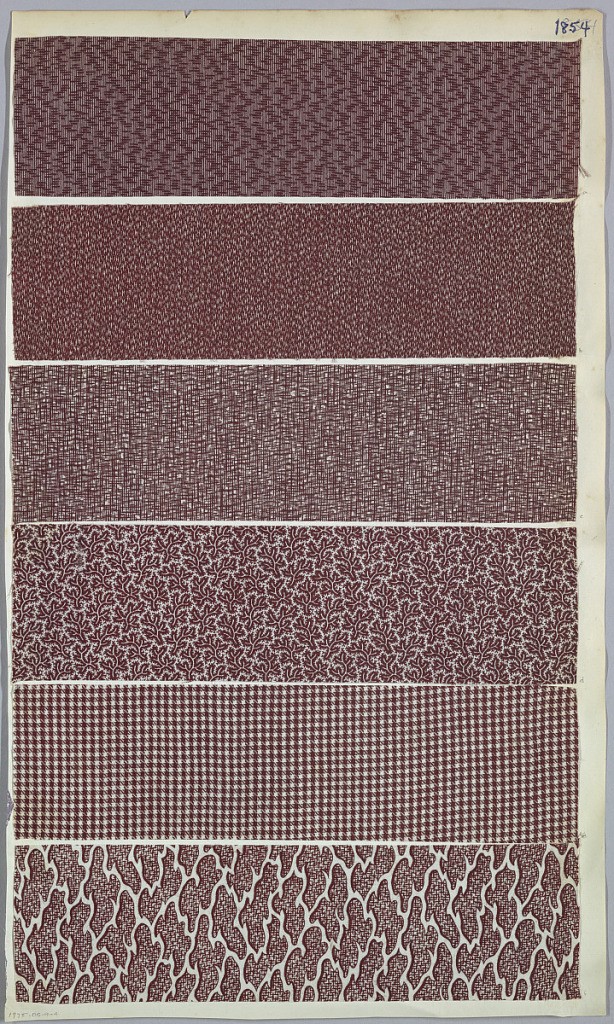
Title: Textile
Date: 19th century
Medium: printed
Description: One of seven pages from a printed fabric sample book. Page is double-sided.